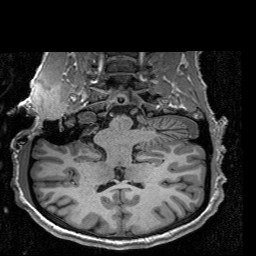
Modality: T1w
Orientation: sagittal
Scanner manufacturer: siemens
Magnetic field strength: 3 T
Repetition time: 2.53 s
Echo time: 0.00267 s